Question: I have a element on my page that informs the user of the days an event is going on, the month and year and finally how many days are to go before the event. I was wondering if the following within the HTML5 specification is the correct HTML5 markup pattern for this data.

'''
<section>
<div>London</div>
<time datetime="2013-02-20">20</time>
-
<time datetime="2013-02-21">21</time>
<time datetime="2013-02">Feburary 2013</time>
<div>24 days to go</div>
</section>
'''
Any suggestions on correct markup?
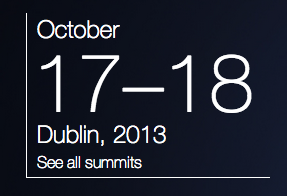
Answer: I'm not sure whether a '<section>'-element is the right wrapper for this container. The <URL> say:
> A section, in this context, is a thematic grouping of content, typically with a heading.
In the example markup, you don't have a heading, which could be added, but I don't think, that the date itself "", it is more a meta information to some other content.
Regarding the '<time>'-elements another way to write this thingy could be:
'''
<div>London</div>
<time datetime="P2D">20 - 21</time>
<time datetime="2013-02-20">Feburary 2013</time>
<div>24 days to go</div>
'''
The first one describes a of two days, which the event will last. The second specifies . Without the tags it still reads "".
You can read more about it here on <URL>:
<URL>
<URL>